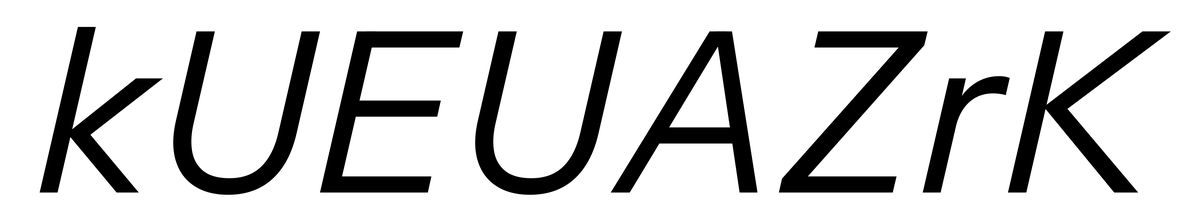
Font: InstrumentSans-Italic_Italic